CT reconstruction: convct
Segmentation target: spine
Patient: F, age 64
ISS stage: Stage 2
Metal implant: no
Axial slice:
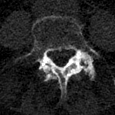
Sagittal slice:
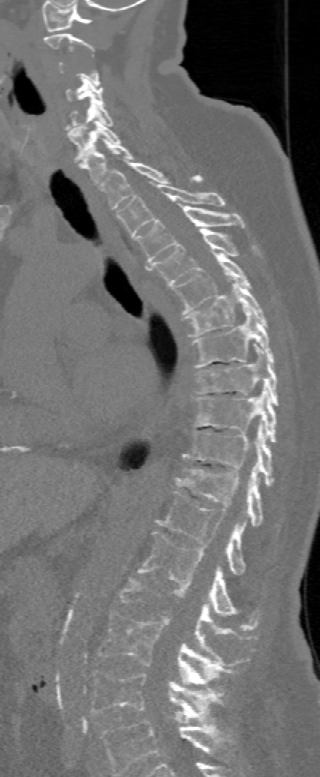